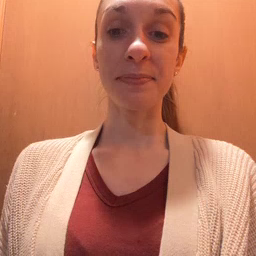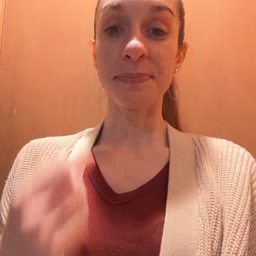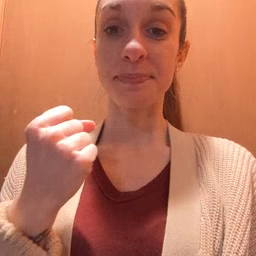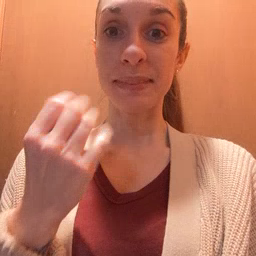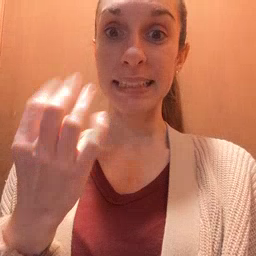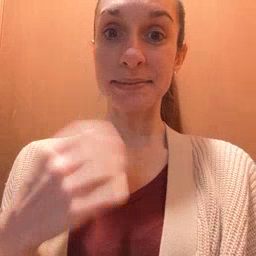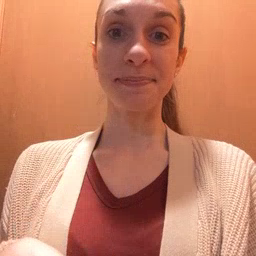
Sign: many